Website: ulta-beauty
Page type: store-pickup
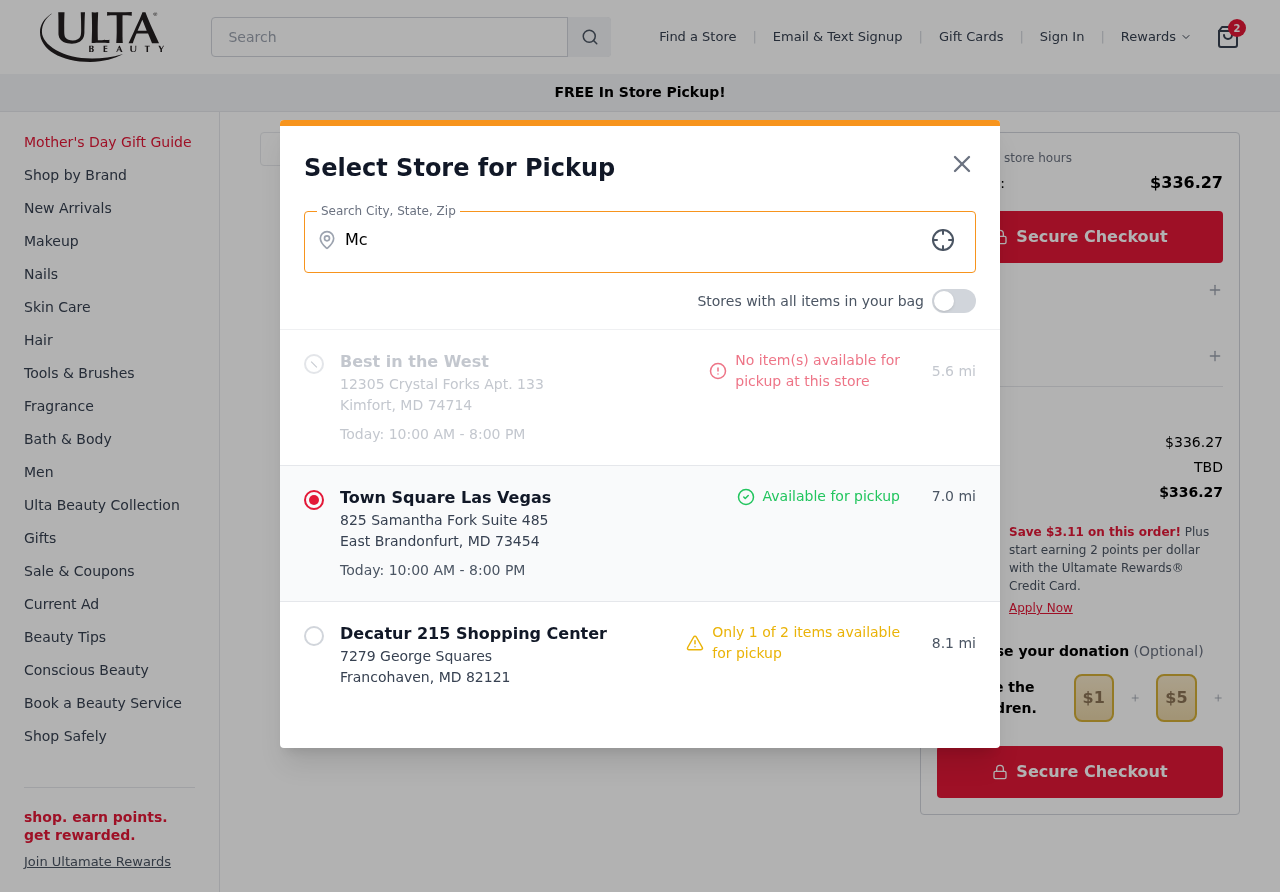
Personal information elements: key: PII_CITY
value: Mckenzieton
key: PII_LOCATION1_CITY_STATE_ZIP
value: Kimfort, MD 74714
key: PII_LOCATION1_NAME
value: Best in the West
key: PII_LOCATION1_STREET
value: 12305 Crystal Forks Apt. 133
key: PII_LOCATION2_CITY_STATE_ZIP
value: East Brandonfurt, MD 73454
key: PII_LOCATION2_NAME
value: Town Square Las Vegas
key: PII_LOCATION2_STREET
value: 825 Samantha Fork Suite 485
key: PII_LOCATION3_CITY_STATE_ZIP
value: Francohaven, MD 82121
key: PII_LOCATION3_NAME
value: Decatur 215 Shopping Center
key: PII_LOCATION3_STREET
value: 7279 George Squares
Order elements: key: ORDER_NUM_ITEMS
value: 2
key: ORDER_TOTAL
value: $336.27
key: ORDER_SUBTOTAL
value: $336.27
Search elements: key: HEADER_SEARCH
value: Search
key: SEARCH_STORE_LOCATION
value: Mckenzieton